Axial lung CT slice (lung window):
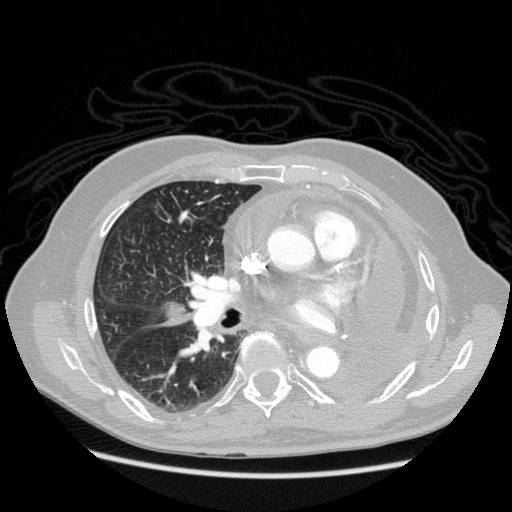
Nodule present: no